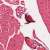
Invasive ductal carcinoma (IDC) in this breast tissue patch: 0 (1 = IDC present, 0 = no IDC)